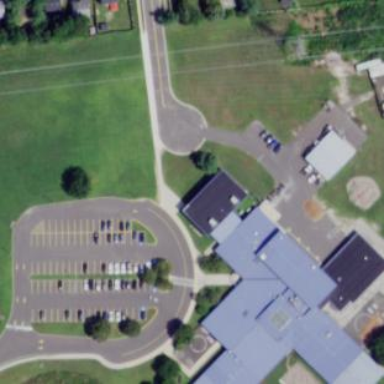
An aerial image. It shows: School building.